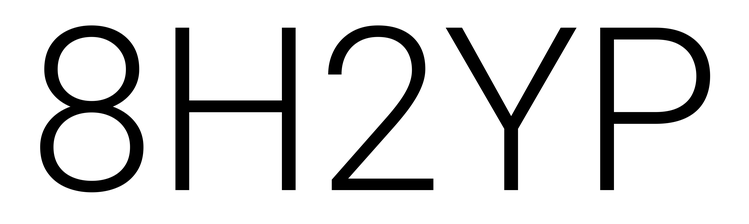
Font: Roboto_Light